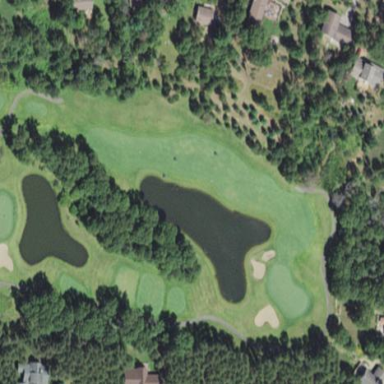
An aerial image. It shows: Golf fairway surrounded by grass.